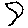
Label: moon